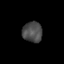
Tissue: lung
Cell type: Epithelial cells
Senescence score: 0.177
Nuclear area (px): 400
Mean DAPI intensity: 74.8